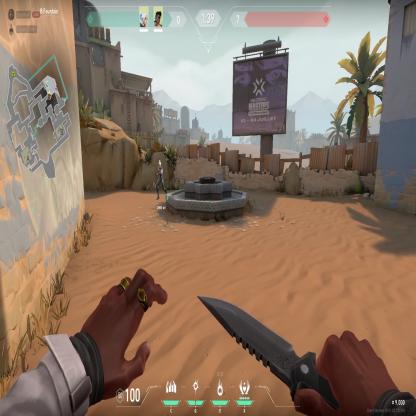
Label: teammate